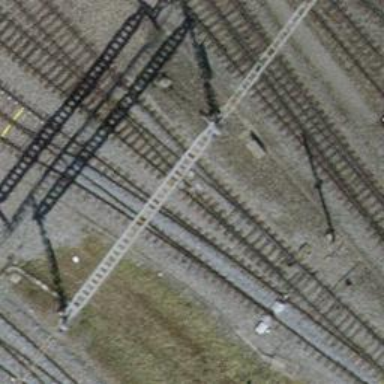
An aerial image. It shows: Railway yard with one track.